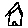
Label: house